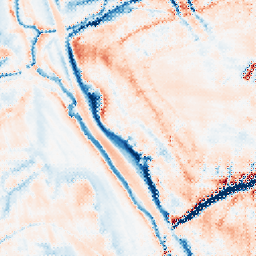
Category: multiscale
Decomposition family: dog_multiscale
Decomposition parameters: sigma_ratio: 1.6
n_scales: 4
base_sigma: 1
Upsampling method: regularized
Upsampling parameters: scale: 2
lambda_reg: 0.1
Upsampling scale: 2